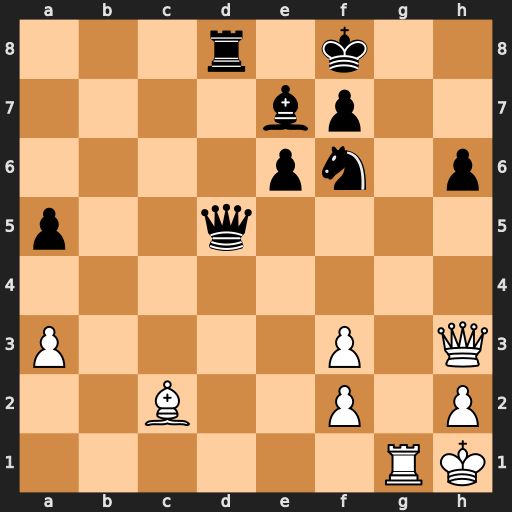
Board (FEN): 3r1k2/4bp2/4pn1p/p2q4/8/P4P1Q/2B2P1P/6RK
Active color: w
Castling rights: -
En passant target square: -
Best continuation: Qxh6+ Ke8 Ba4+